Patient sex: F
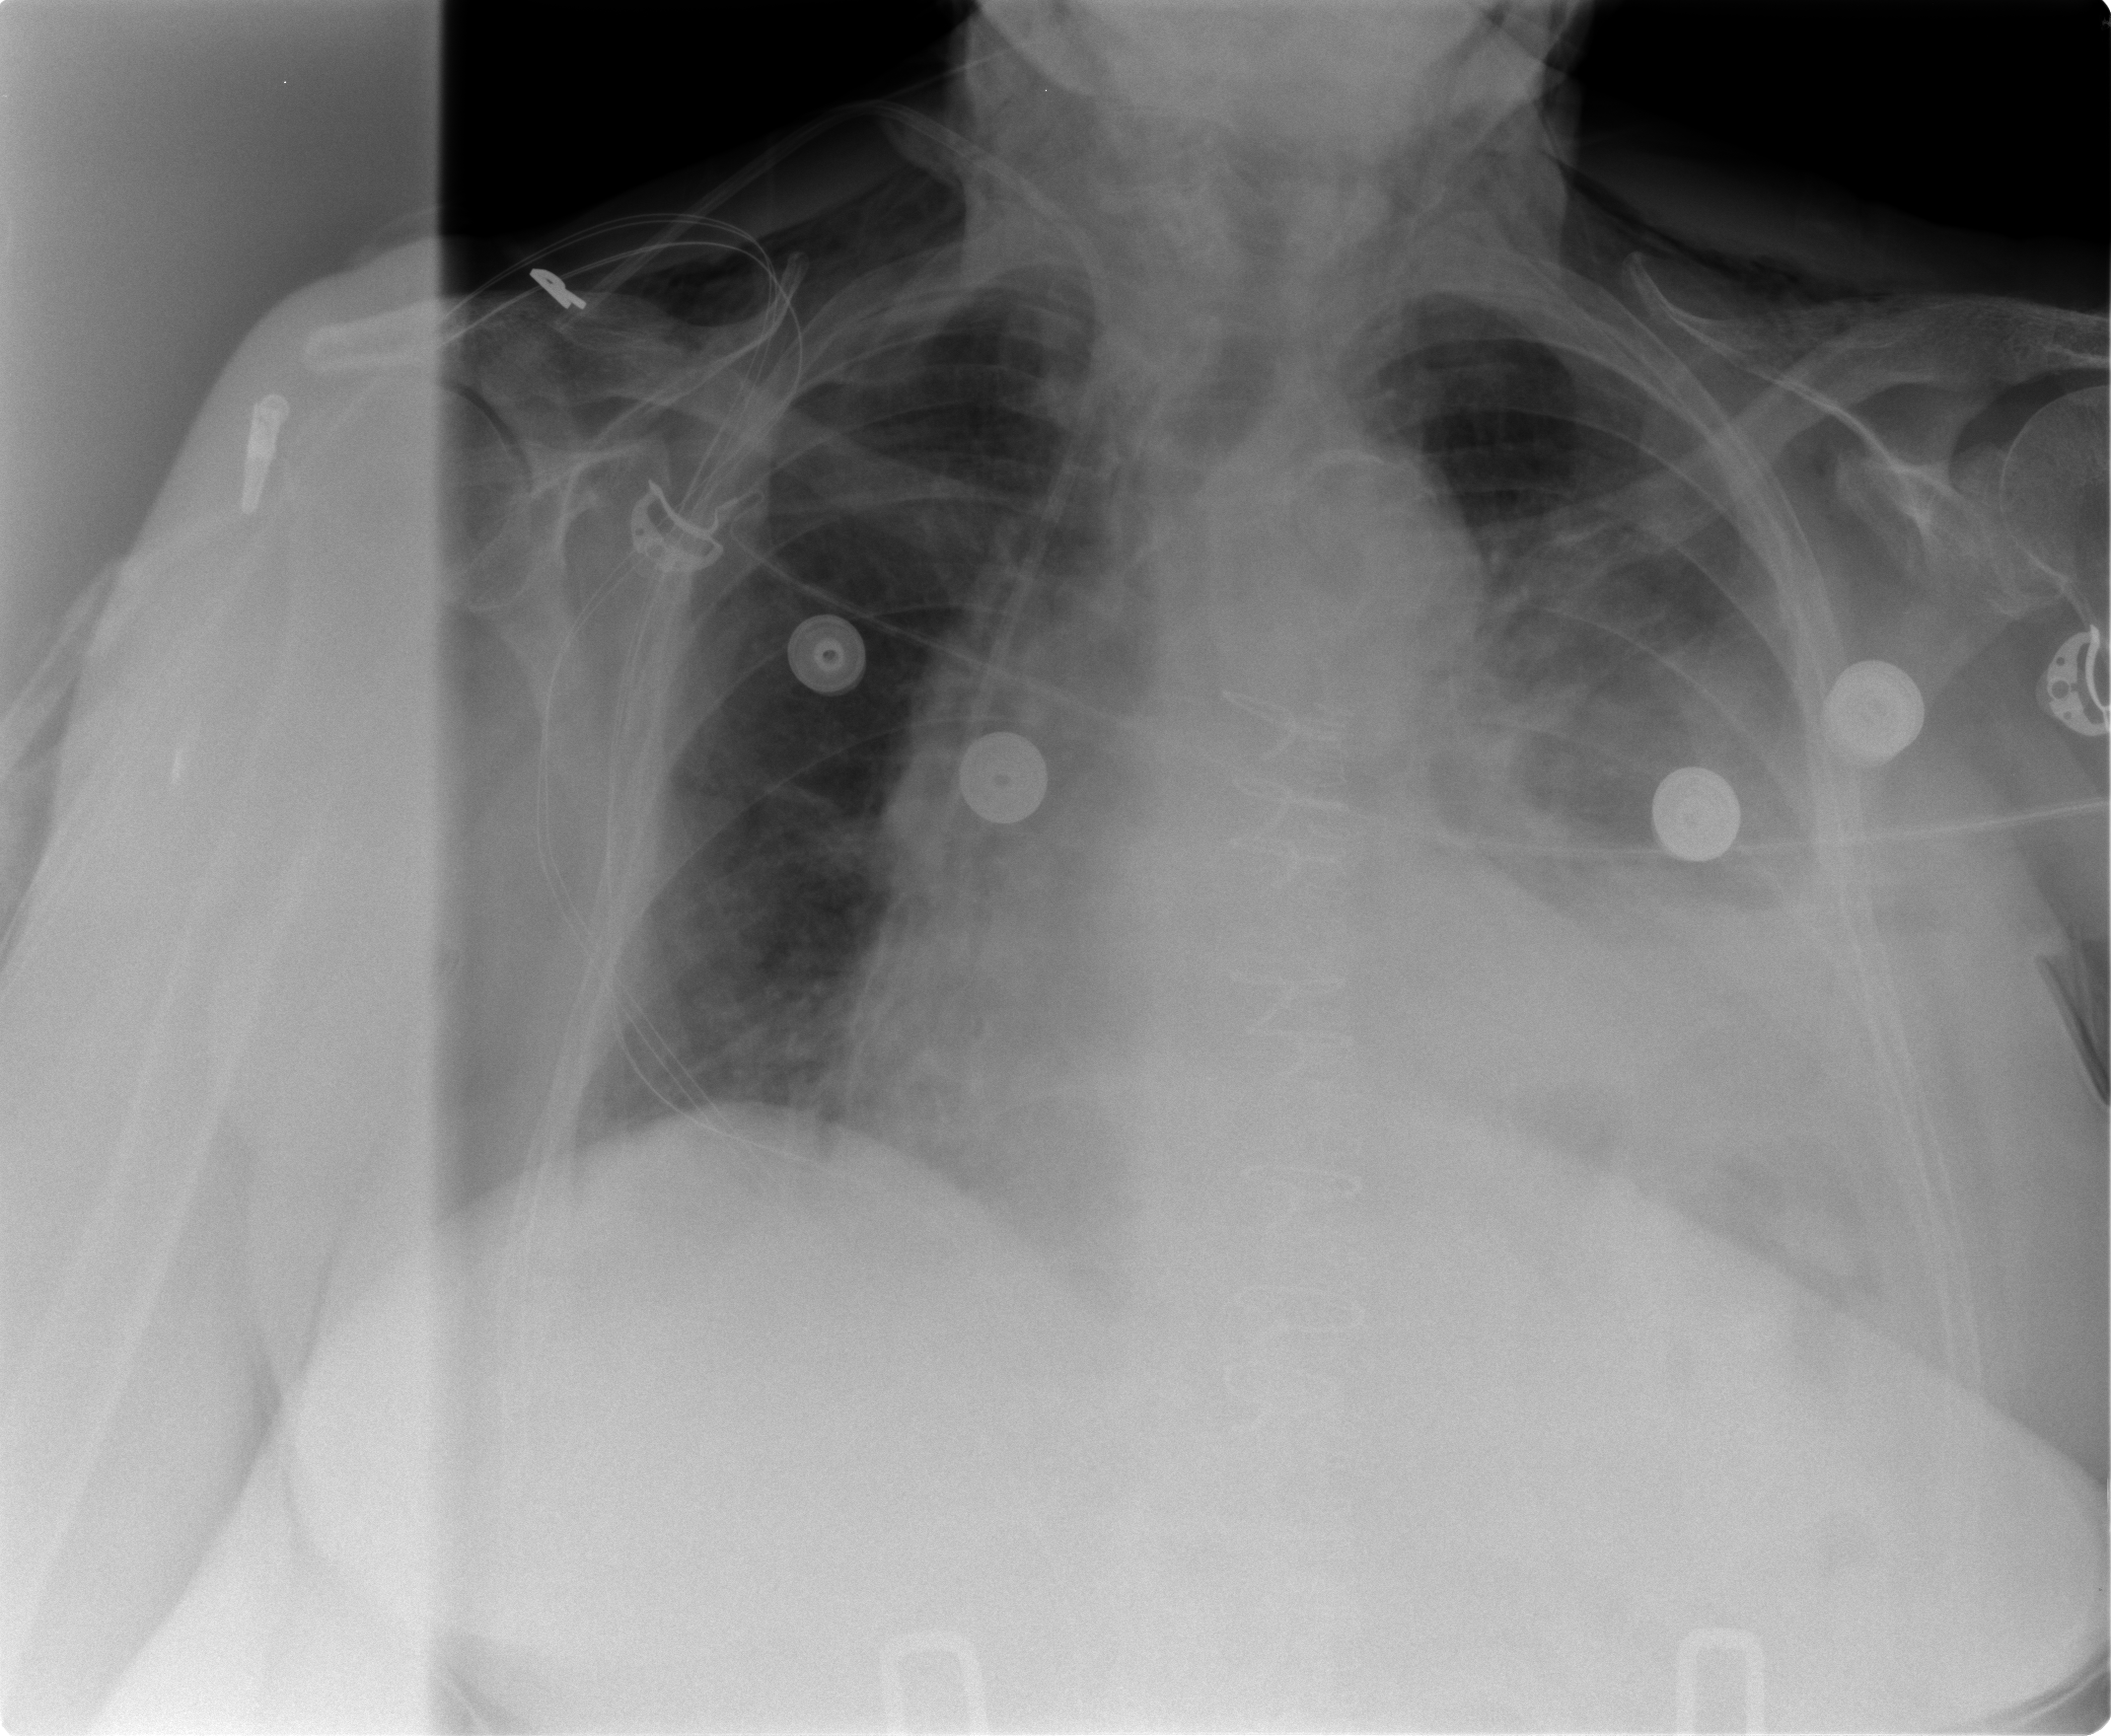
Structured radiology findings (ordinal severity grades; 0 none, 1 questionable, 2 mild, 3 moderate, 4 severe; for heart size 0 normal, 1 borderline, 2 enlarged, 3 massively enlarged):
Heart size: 3
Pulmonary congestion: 2
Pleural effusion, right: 2
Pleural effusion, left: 3
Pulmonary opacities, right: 0
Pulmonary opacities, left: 0
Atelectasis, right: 2
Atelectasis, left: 3